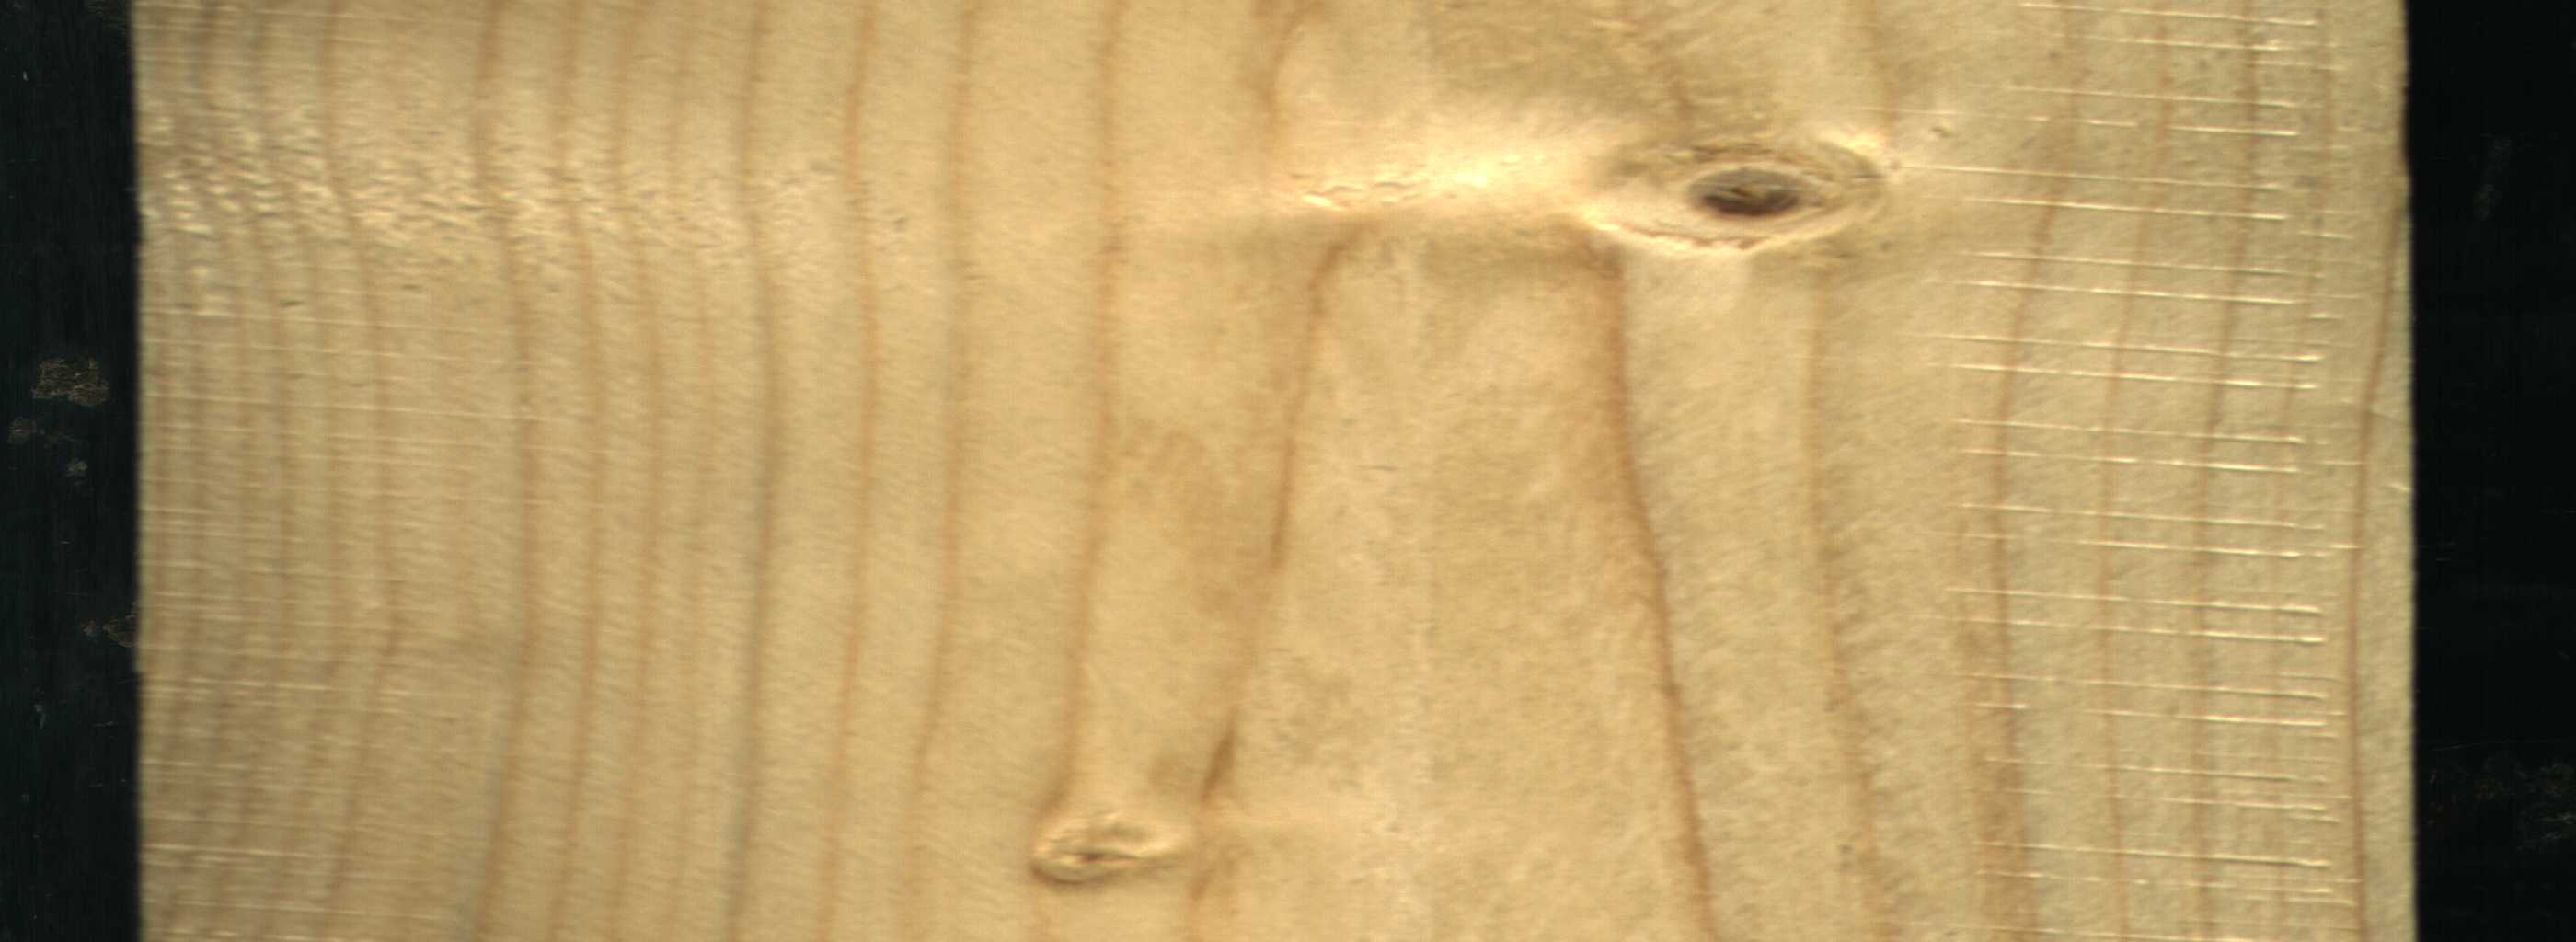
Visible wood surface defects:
Live_Knot